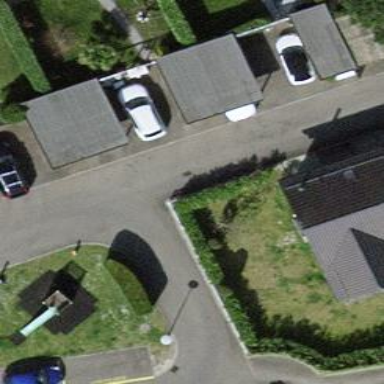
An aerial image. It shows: Living street.